Question: The following 3 lines of code below compile OK. (Please note that this code is an example of "artificial Java coding", and consequently wouldn't be seen in professionally written code.)
'''
int x, y;
boolean b=true;
x = b ? y=1 : 2; // Compiles OK.
'''
If I now change the code in line #3 above, so that it looks like the following code line below, the compiler generates an error.
'''
// Change the position of the "y assignment", and now the code doesn't compile.
x = b ? 1 : y=2;
'''
Here is the syntax error message:

Can someone please explain this behaviour (to a rookie Java learner)? Thank you.
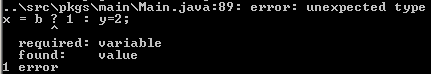
Answer: :
This is because of operator precedence. The first case is equal to this:
'''
x = (b ? (y=1) : 2); // Compiles OK.
'''
While the second is:
'''
x = (b ? 1 : y) = 2;
'''
The first one compiles indeed fine, because an assignment gets evaluated to the new value. So, if 'b' is true, it will cause to be both 'x' and 'y' equal to 1. The second one is like saying: 'x = 1 = 2'. So, yes, to fix this compiler error, add paratheses to your statement:
'''
x = (b ? 1 : (y = 2)); // Outer () are not needed, but is clearer, IMHO.
'''
---
:
First of all, <URL> says that the assignment operators have lower priority than the conditional ternary operator. This means that your second expression is equivalent to:
'''
x = (b ? 1 : y) = 2;
'''
As you can see, this looks plain wrong. Indeed, <URL> says this:
> There are 12 assignment operators; all are syntactically (they group right-to-left). Thus, 'a=b=c' means 'a=(b=c)', which assigns the value of 'c' to 'b' and then assigns the value of 'b' to 'a'.The result of the first operand of an assignment operator , or a compile-time error occurs. At run time, the result of the assignment expression is the value of the variable after the assignment has occurred. The result of an assignment expression is not itself a variable.
Applying right-associativity:
'''
x = ((b ? 1 : y) = 2);
'''
Finally we can see why this generates a compiler error: the result of a ternary conditional operator is (which is actually not in the JLS as far as I can find, however the compiler tells you in a simple test case like this one: <URL>.